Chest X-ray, PA view. Patient: 39 years old, sex M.
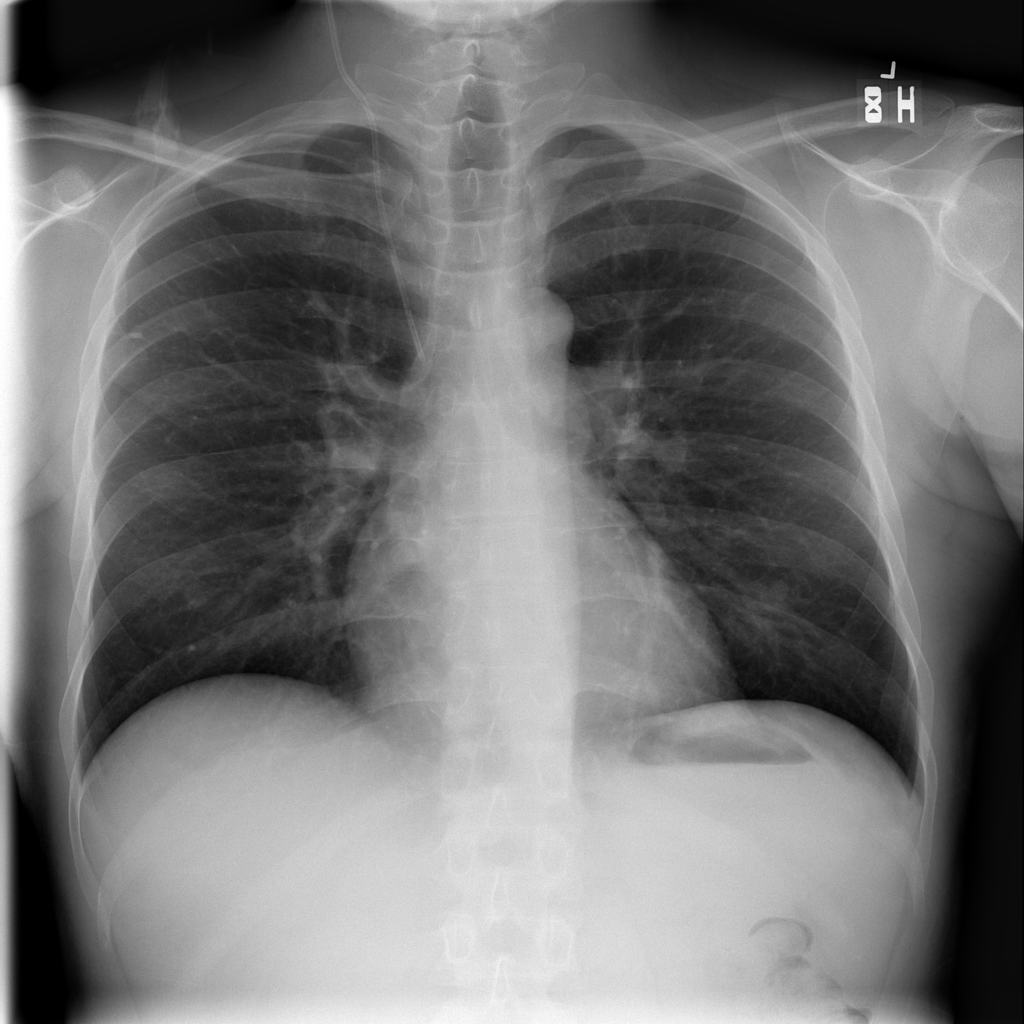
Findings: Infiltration